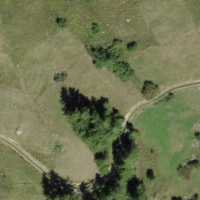
EUNIS habitat code: 23
Species observed at this site:
Certhia familiaris
Anthus trivialis